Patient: sex F, age 46
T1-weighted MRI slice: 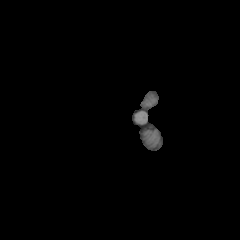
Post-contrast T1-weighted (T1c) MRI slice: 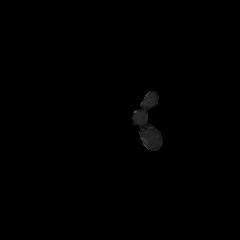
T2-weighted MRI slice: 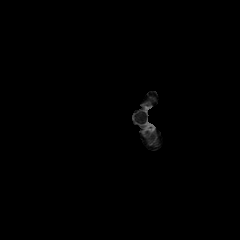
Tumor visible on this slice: no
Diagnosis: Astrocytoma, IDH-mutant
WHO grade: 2